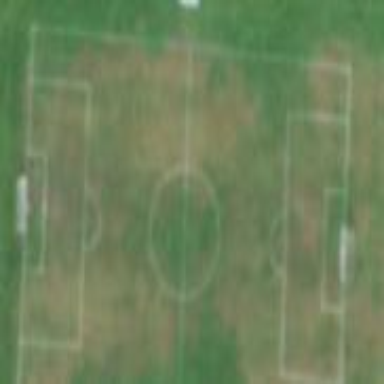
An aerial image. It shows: Soccer pitch for leisureland activities.